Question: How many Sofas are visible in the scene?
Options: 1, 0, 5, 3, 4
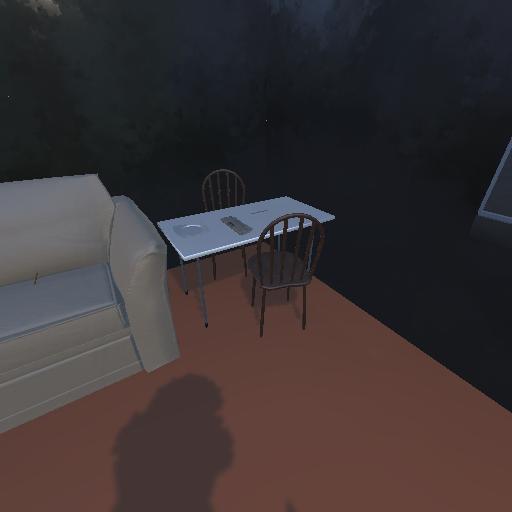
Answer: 1